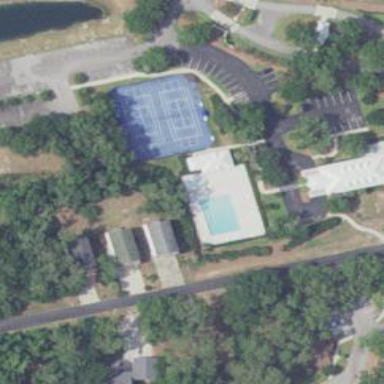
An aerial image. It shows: Swimming pool located in leisure land.